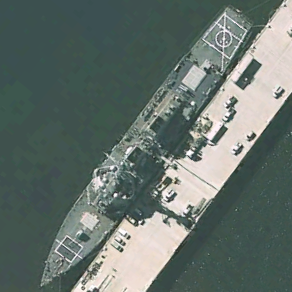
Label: Arleigh_Burke-class_destroyer